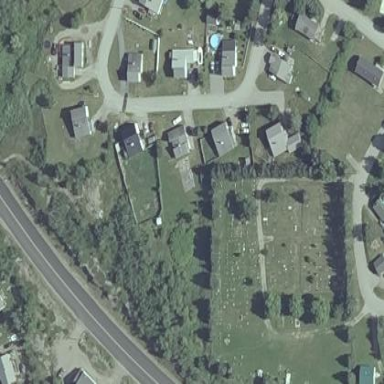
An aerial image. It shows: Cemetery.